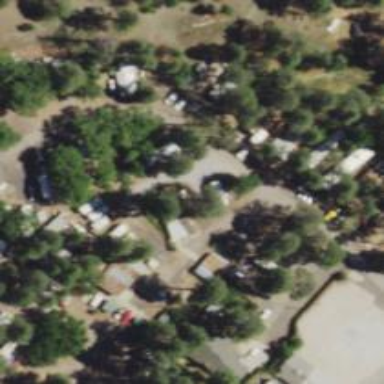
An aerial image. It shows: Residential area known as trailer park.